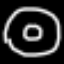
Label: donut